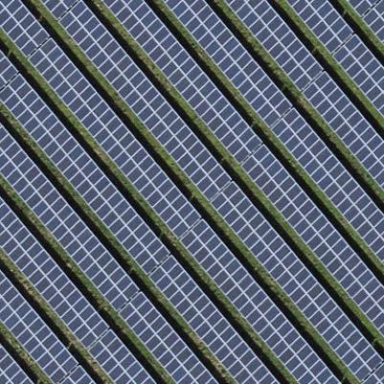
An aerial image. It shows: Solar power generator with photovoltaic panels.